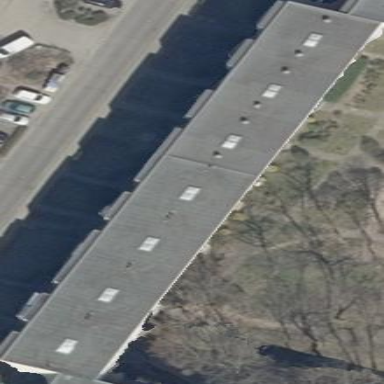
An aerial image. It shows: Flat-roofed apartment building.